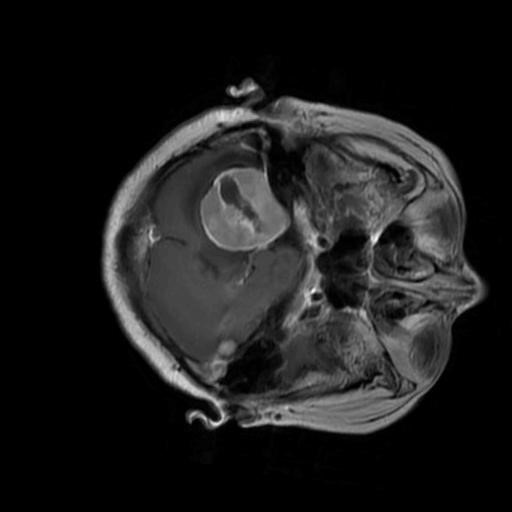
Label: brain_menin